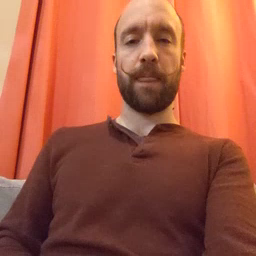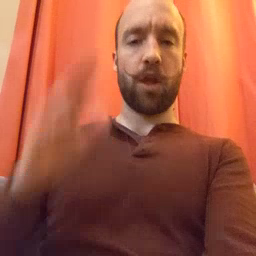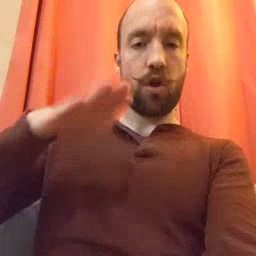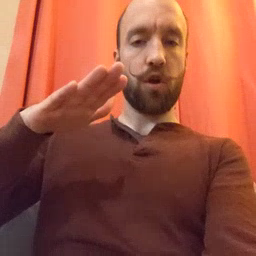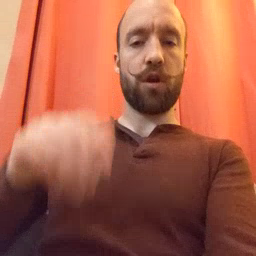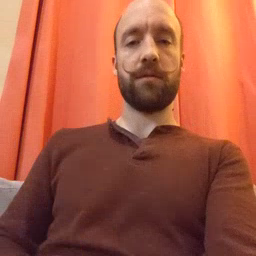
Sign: on